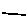
Label: line